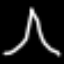
Label: The Eiffel Tower